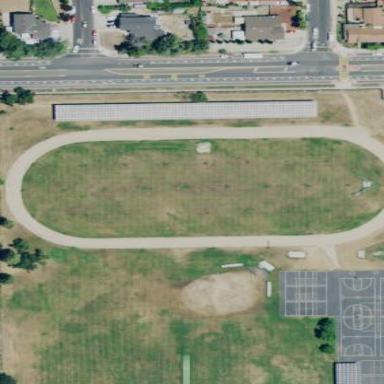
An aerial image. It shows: Track located within leisure land area.